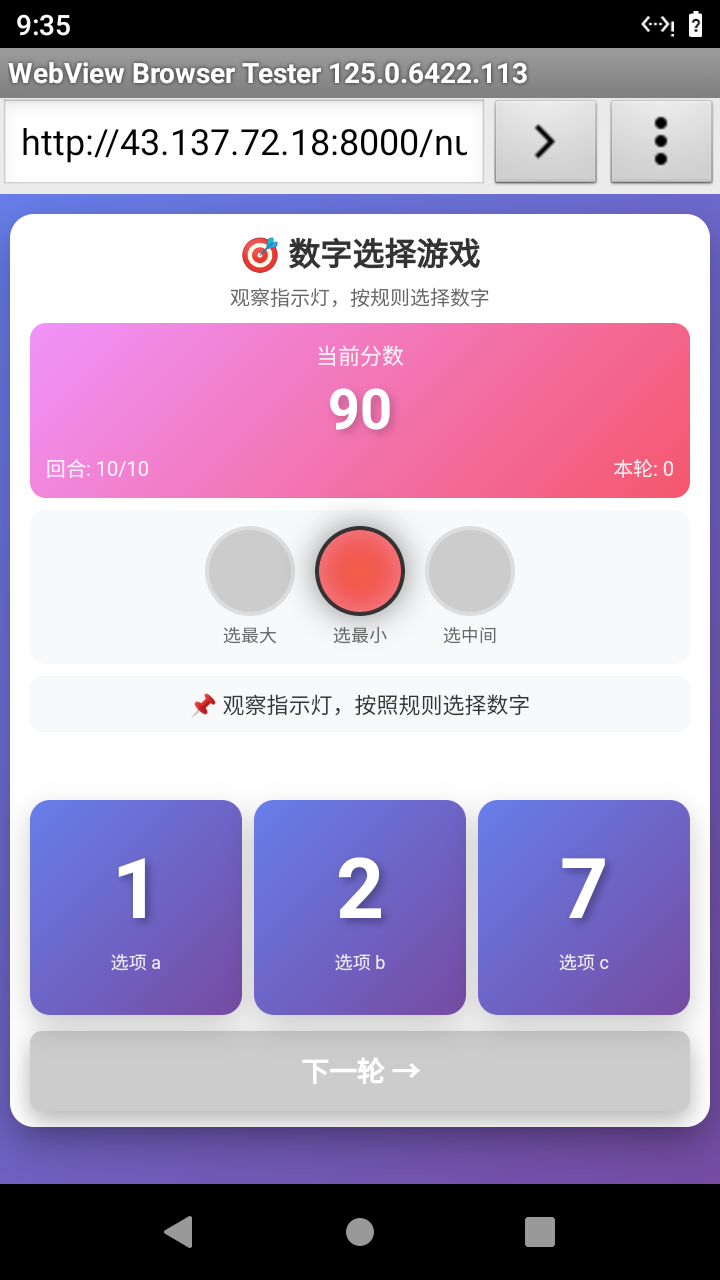

Select the correct number based on the traffic light color.
Answer: 0